Field crop: tomato
Growth stage: 2
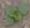
Species: solanum